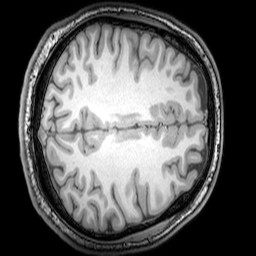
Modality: T1w
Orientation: axial
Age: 24
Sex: male
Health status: healthy
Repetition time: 0.081 s
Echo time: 0.037 s